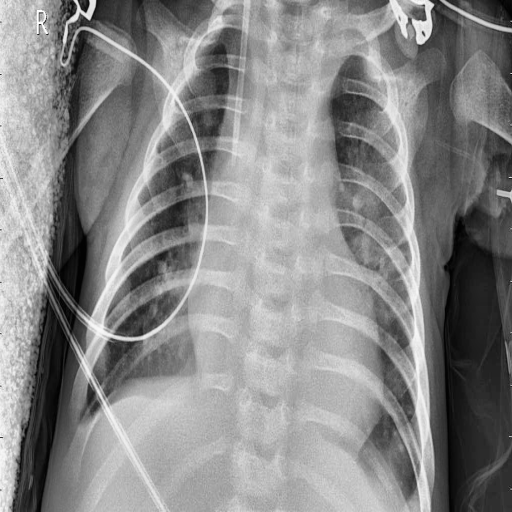
Finding: PNEUMONIA